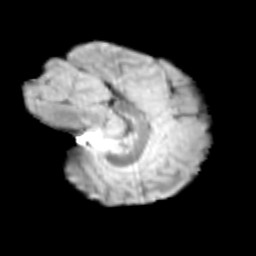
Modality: T2w
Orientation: sagittal
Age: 12
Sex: male
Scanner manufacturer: siemens
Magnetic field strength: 3 T
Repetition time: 3.8 s
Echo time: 0.07 s